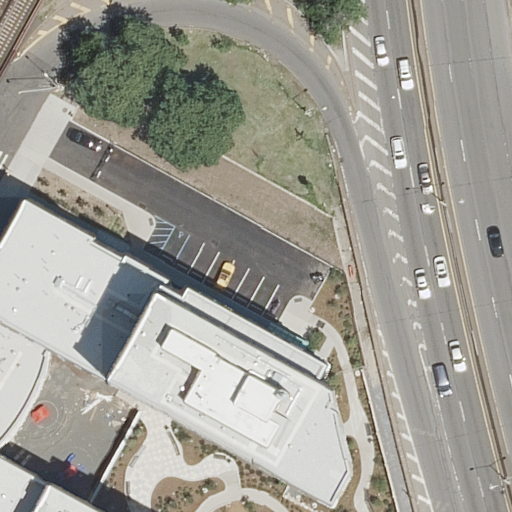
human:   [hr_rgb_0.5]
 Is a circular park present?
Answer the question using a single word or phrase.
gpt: no

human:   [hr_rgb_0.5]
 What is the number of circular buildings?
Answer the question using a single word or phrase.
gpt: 0

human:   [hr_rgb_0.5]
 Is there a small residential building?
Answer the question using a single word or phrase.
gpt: yes

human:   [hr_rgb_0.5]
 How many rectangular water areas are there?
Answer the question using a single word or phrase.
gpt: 0

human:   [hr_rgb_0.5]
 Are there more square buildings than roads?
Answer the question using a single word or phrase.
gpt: no

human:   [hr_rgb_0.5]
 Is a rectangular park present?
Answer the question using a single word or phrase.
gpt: yes

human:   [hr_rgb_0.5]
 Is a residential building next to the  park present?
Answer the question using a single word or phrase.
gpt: yes

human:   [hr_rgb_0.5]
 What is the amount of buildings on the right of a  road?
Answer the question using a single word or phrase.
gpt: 0

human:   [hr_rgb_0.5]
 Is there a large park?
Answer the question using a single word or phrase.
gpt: no

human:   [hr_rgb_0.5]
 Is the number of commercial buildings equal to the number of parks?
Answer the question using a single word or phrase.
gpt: no

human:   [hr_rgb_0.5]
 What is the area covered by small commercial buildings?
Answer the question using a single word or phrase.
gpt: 0m2

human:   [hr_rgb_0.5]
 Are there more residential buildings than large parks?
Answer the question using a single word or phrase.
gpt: yes

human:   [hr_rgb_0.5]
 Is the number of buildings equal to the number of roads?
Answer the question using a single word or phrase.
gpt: no

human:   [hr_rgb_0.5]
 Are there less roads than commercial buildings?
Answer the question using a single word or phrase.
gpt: no

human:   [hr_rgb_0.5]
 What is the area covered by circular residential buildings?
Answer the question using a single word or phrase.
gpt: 0m2

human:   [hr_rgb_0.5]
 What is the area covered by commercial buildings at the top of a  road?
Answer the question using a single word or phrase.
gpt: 0m2

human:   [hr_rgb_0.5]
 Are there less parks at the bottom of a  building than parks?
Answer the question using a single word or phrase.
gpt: yes

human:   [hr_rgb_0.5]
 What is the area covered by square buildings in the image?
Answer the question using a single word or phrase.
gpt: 0m2

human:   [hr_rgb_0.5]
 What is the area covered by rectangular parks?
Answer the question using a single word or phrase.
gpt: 295m2

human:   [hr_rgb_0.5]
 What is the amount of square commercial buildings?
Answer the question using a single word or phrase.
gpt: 0

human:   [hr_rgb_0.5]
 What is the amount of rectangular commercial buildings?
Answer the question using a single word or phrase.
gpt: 0

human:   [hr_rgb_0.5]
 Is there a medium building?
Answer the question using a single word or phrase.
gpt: yes

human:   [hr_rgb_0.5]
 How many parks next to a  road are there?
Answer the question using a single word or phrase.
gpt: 1

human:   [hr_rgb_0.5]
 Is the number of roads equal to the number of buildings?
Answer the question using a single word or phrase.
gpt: no

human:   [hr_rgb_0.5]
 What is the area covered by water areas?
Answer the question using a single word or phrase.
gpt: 0m2

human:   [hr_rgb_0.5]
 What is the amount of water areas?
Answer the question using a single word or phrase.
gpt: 0

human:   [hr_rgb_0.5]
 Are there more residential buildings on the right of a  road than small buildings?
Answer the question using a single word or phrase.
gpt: no

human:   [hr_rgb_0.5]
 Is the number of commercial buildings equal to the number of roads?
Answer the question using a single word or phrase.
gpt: no

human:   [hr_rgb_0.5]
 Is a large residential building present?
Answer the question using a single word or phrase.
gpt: yes

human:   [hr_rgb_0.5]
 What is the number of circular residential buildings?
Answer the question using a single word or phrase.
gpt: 0

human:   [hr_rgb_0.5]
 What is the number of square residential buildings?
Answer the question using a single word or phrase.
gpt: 0

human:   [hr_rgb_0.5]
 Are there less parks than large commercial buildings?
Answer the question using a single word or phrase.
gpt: no

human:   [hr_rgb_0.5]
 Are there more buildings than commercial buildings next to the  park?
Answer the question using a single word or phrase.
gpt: yes

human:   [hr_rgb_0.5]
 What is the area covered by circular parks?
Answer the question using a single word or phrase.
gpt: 0m2

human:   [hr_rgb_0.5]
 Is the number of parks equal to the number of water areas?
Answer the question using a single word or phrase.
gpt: no

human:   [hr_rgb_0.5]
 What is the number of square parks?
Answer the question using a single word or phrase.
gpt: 0